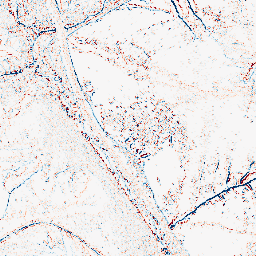
Category: edge_preserving
Decomposition family: median
Decomposition parameters: size: 3
Upsampling method: sinc_blackman
Upsampling parameters: scale: 8
kernel_size: 16
Upsampling scale: 8